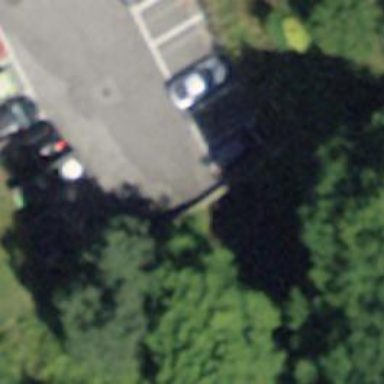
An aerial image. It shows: Parking aisle designated as service road.